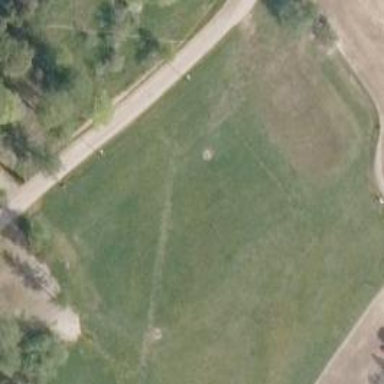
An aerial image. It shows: Disc golf basket.